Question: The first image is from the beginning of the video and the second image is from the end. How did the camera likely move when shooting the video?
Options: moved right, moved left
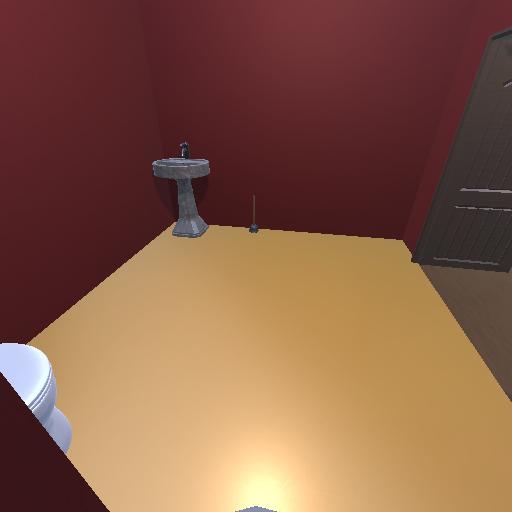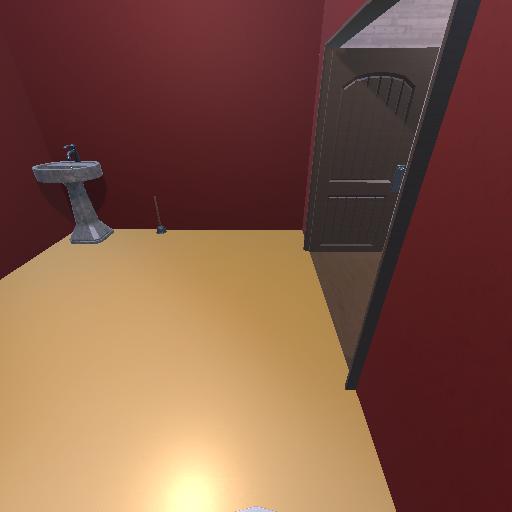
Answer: moved right